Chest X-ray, PA view. Patient: 62 years old, sex F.
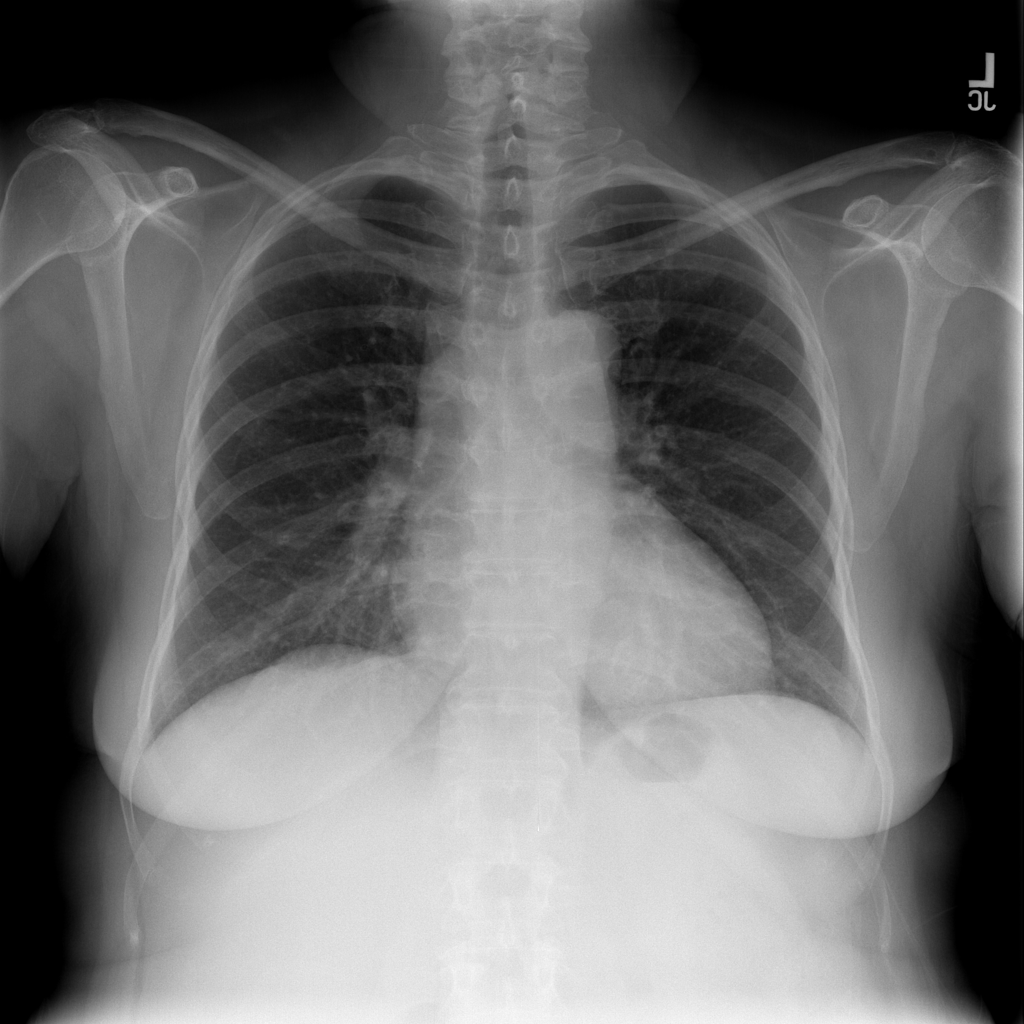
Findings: Nodule